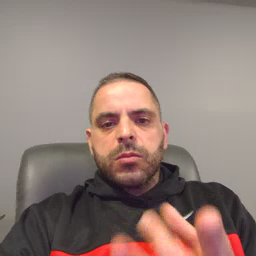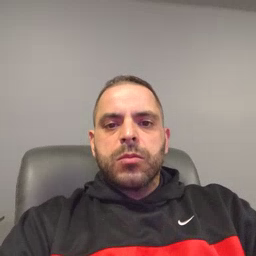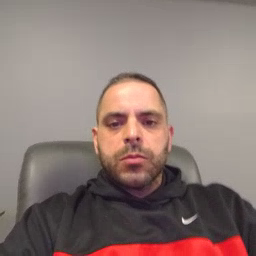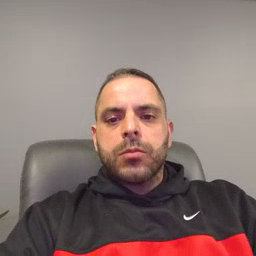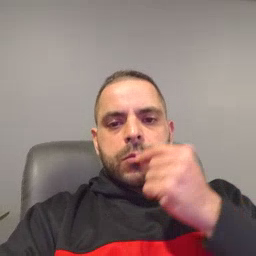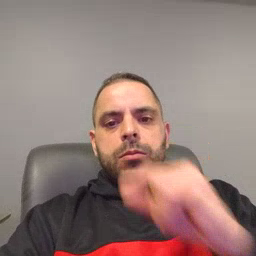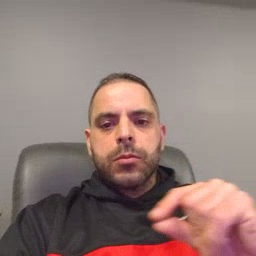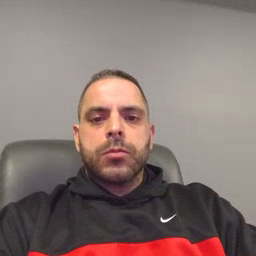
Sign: pencil